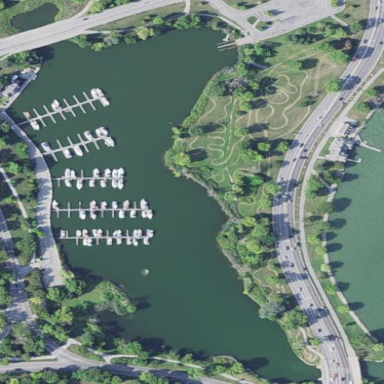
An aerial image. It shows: Marina situated by water hazard on golf course. This recreational land features harbor.